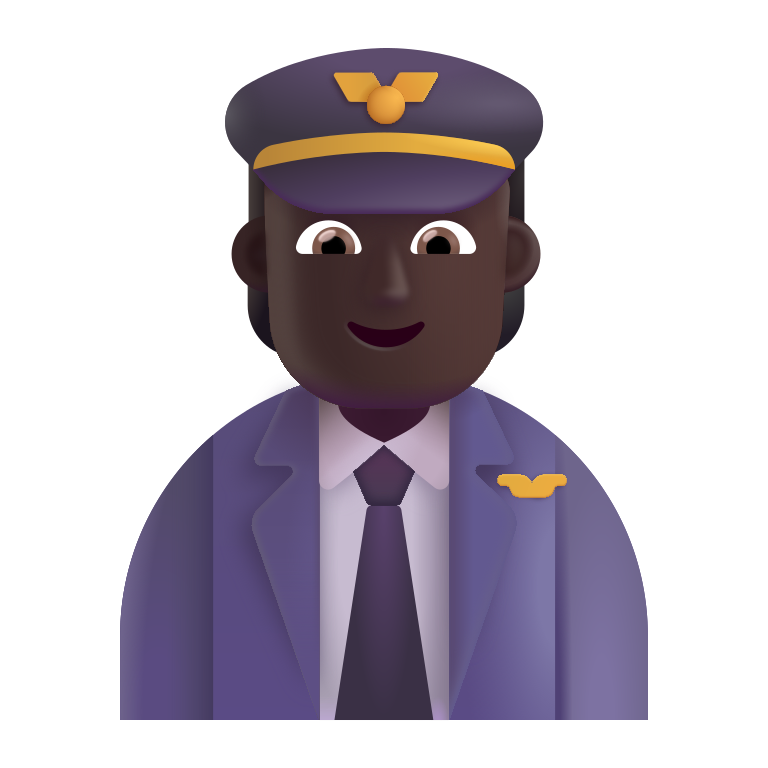
pilot color dark